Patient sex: F
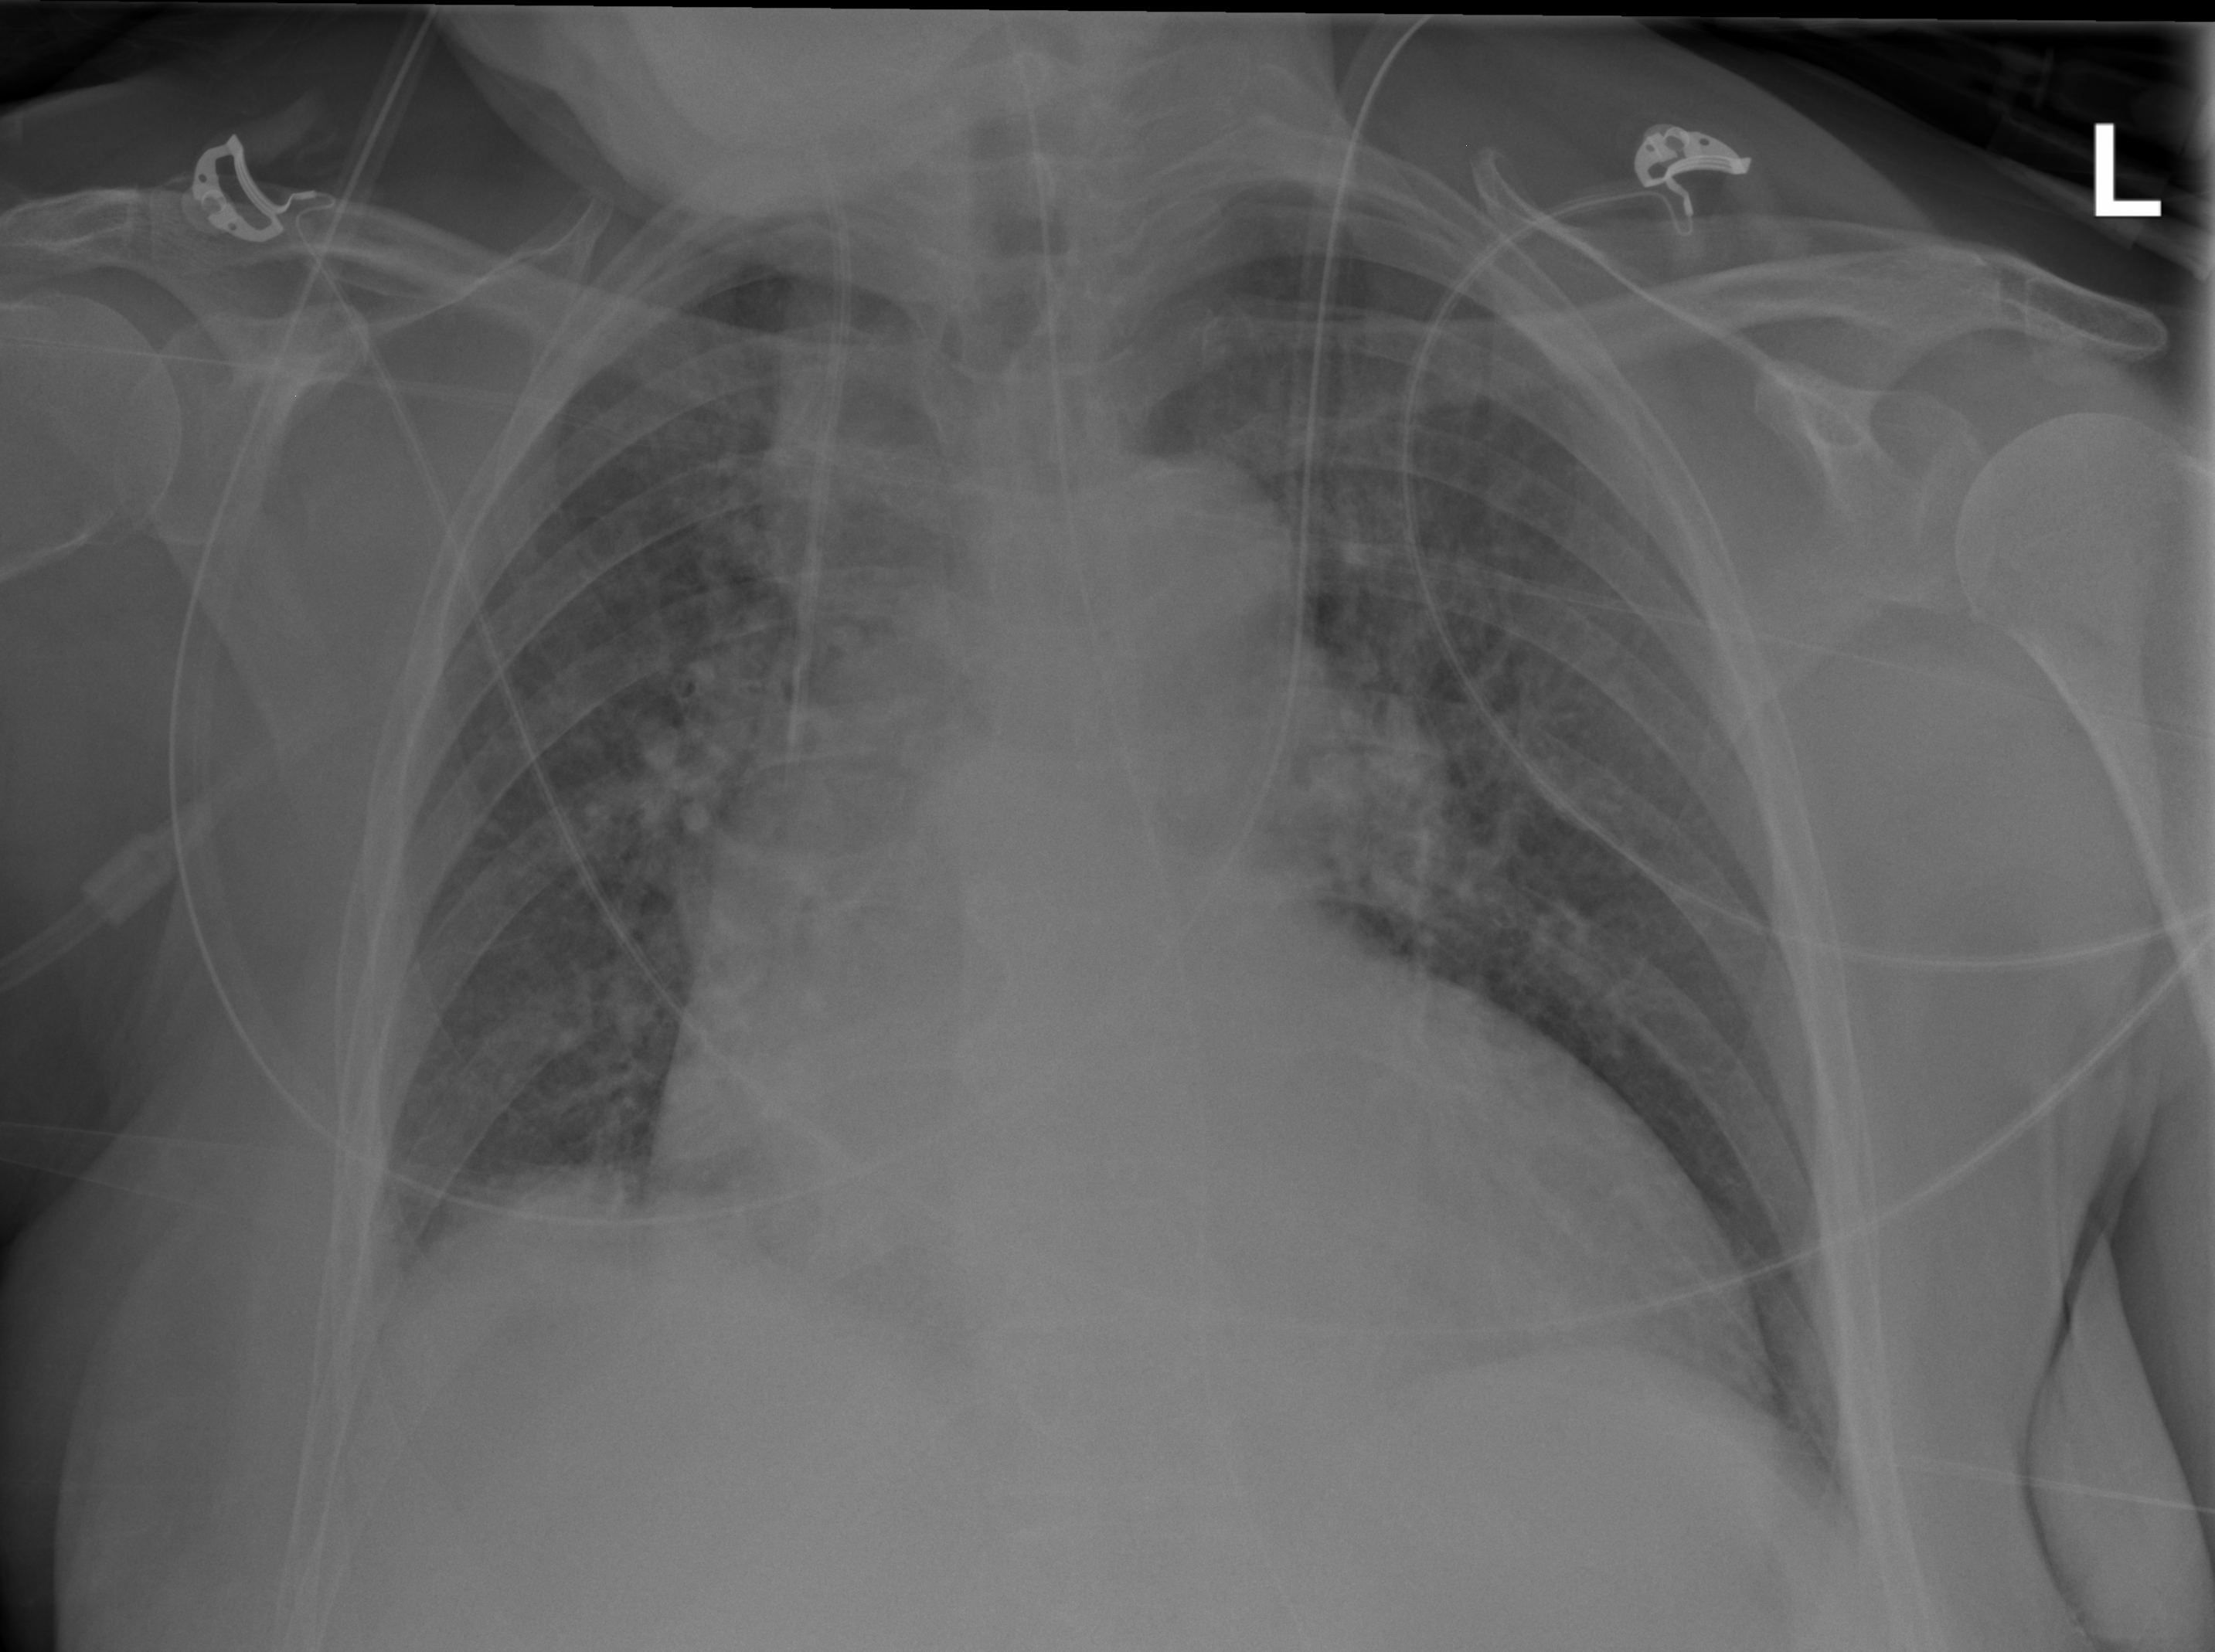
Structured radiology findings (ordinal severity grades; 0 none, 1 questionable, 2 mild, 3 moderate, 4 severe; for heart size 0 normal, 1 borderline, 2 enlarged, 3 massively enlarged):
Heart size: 2
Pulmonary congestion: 1
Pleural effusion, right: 0
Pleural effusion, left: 0
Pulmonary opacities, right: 0
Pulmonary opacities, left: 0
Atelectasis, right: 1
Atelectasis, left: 0